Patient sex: F
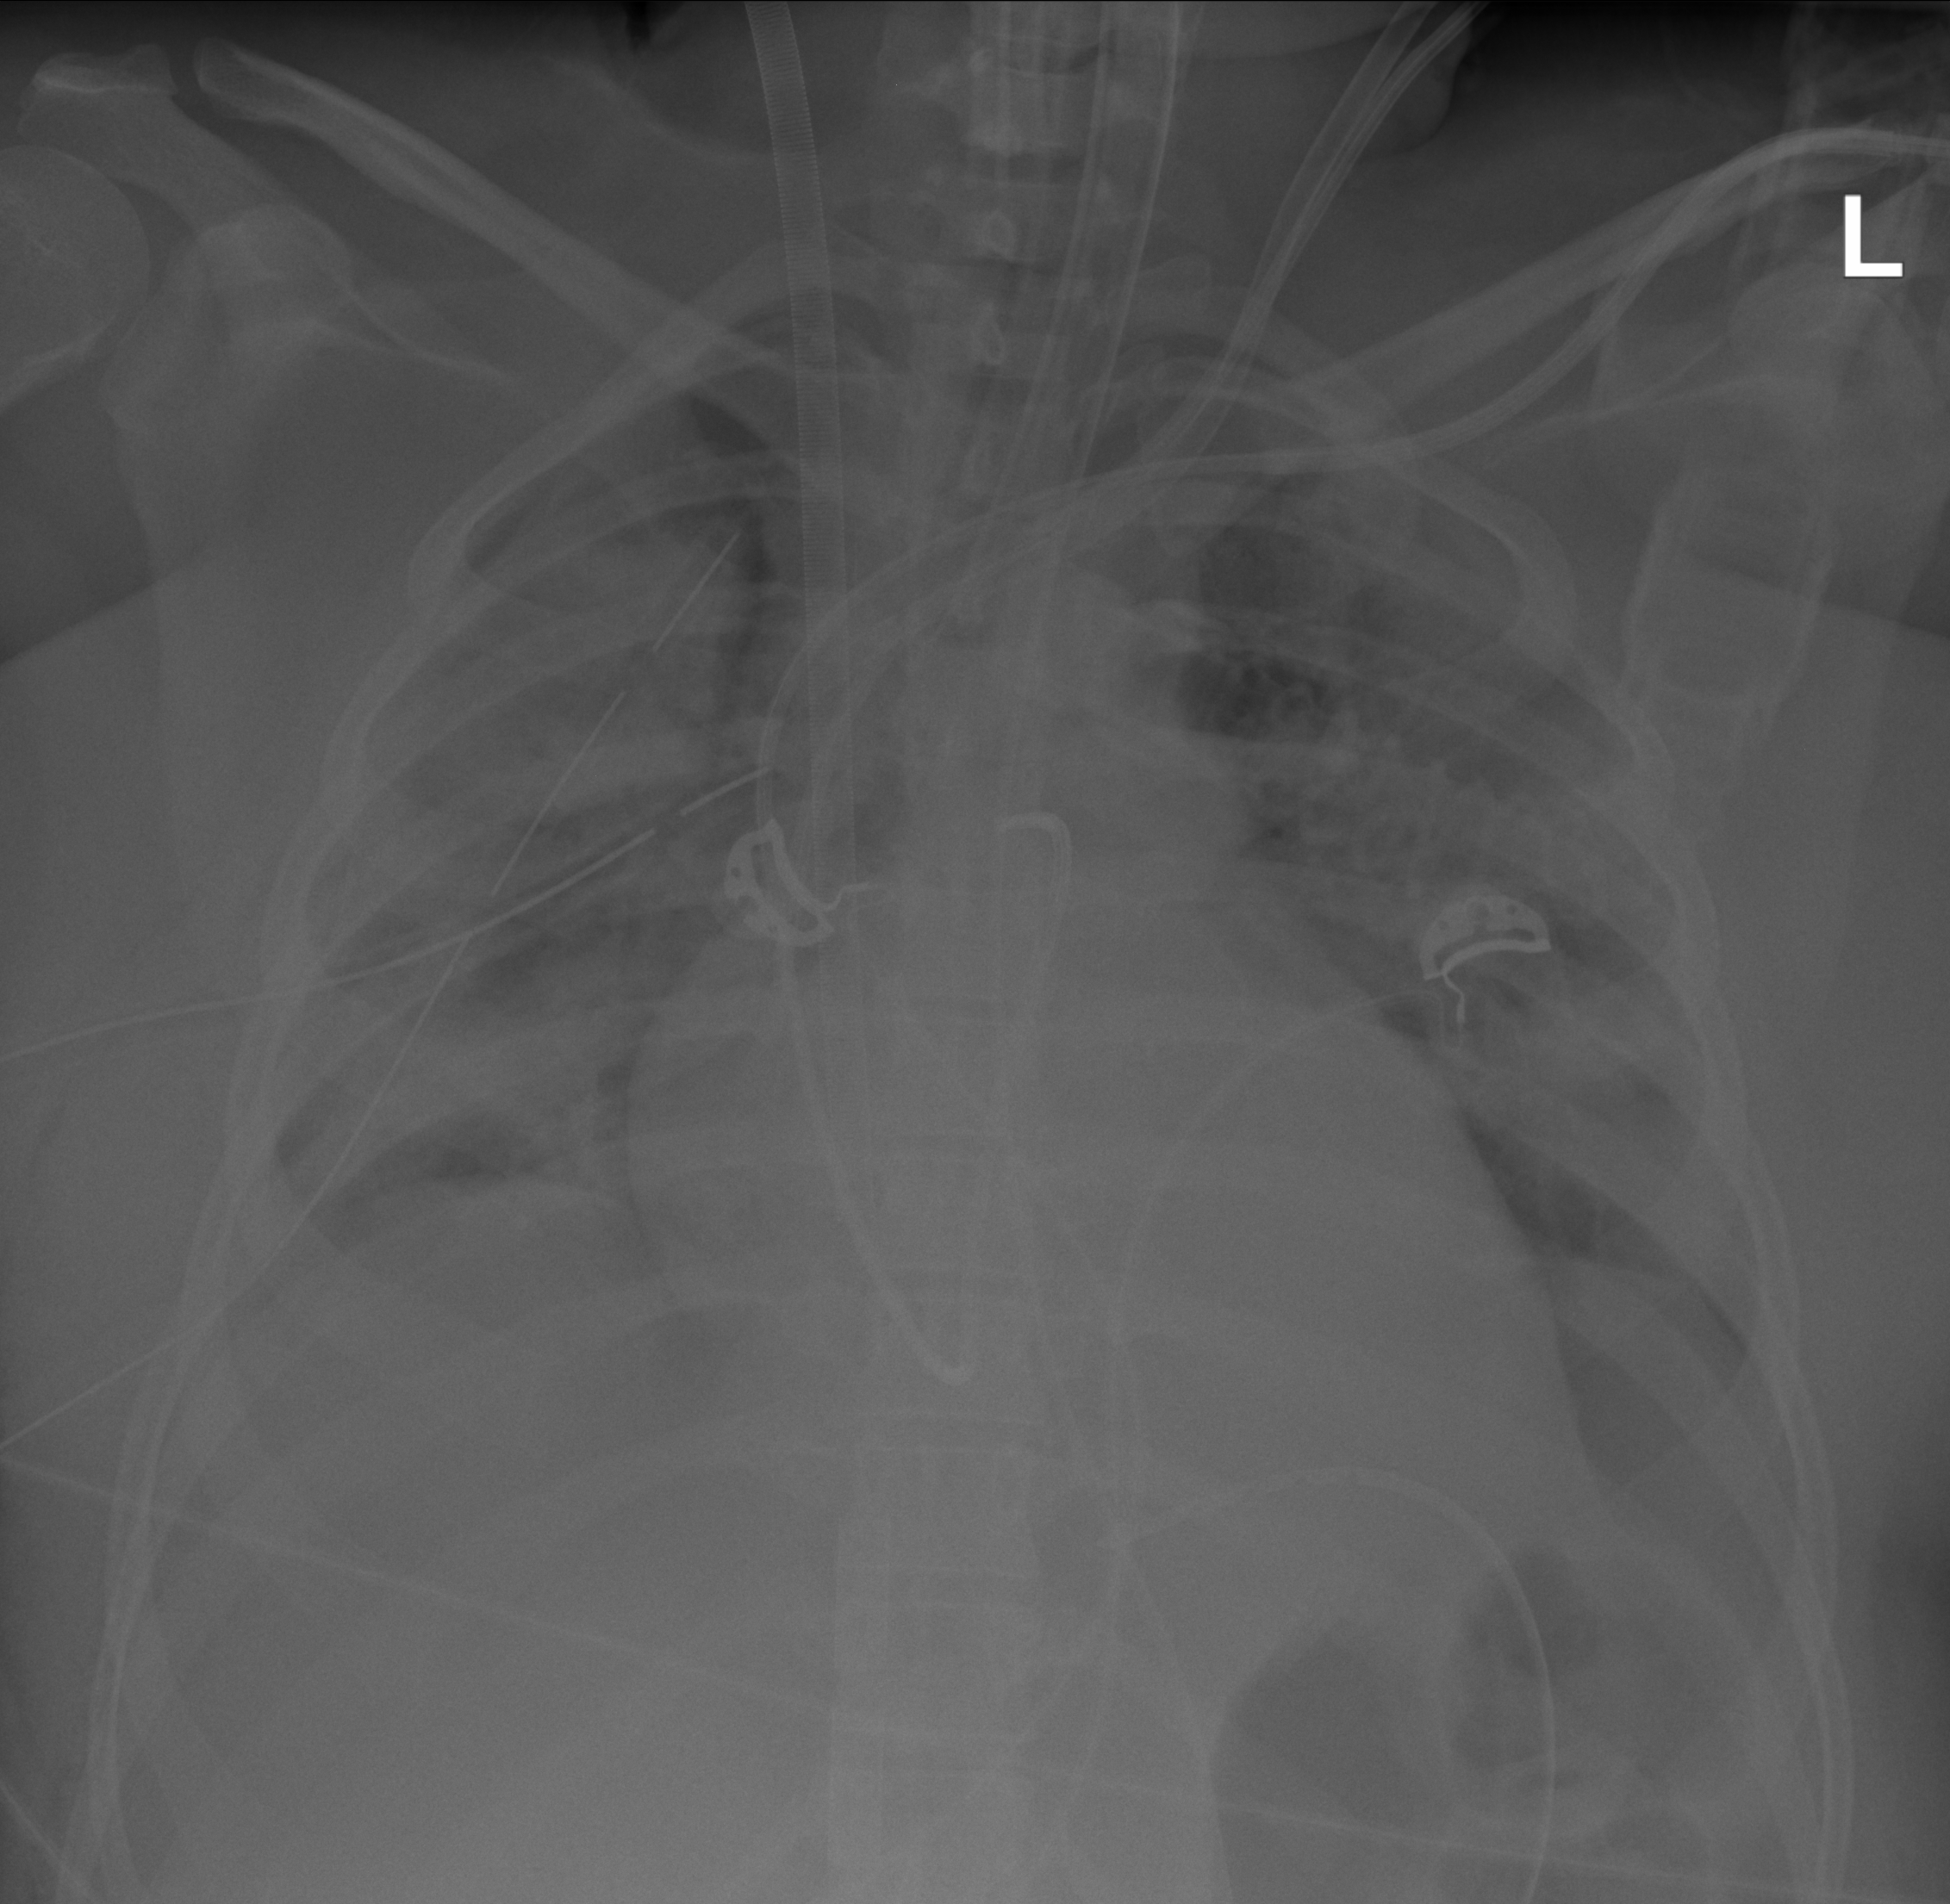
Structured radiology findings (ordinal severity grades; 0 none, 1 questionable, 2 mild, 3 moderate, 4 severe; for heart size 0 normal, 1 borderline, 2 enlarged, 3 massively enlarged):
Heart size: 0
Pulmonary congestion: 0
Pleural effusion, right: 0
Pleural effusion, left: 0
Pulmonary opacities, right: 3
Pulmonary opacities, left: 3
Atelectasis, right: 3
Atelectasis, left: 2